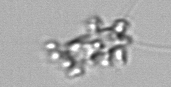
Label: Chaetoceros_didymus_TAG_external_flagellate